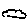
Label: cloud